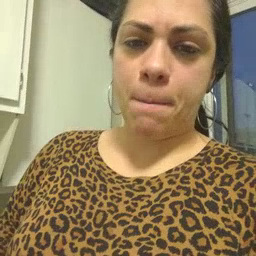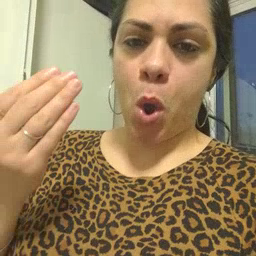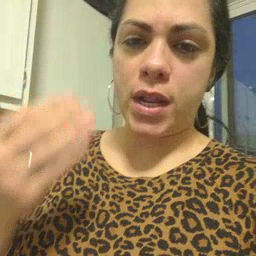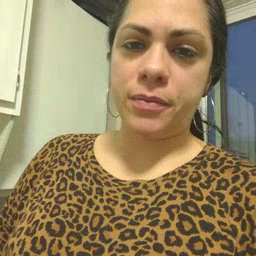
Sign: morning